Interaction volume radius: 10 \u00c5
Interaction volume height: 25 \u00c5
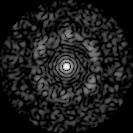
Disorder parameter: 0.7969